The plot is a time-scale (wavelet) decomposition of a bearing vibration signal. Diagnose the bearing from this image, choosing from: normal, inner_race, outer_race, ball.
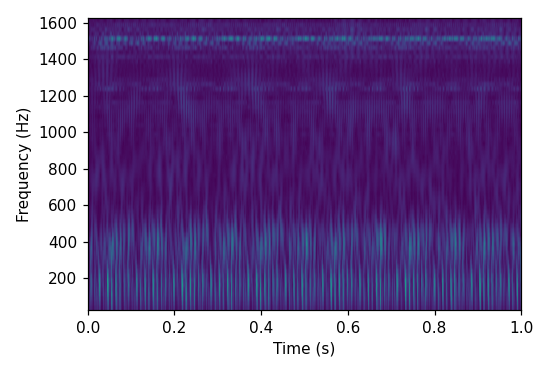
Answer: outer_race